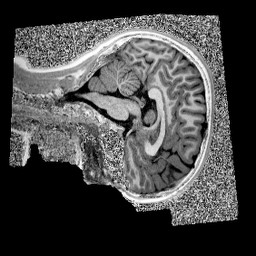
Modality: UNIT1
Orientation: sagittal
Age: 12
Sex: female
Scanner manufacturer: siemens
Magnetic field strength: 3 T
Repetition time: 4 s
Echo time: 0.00299 s